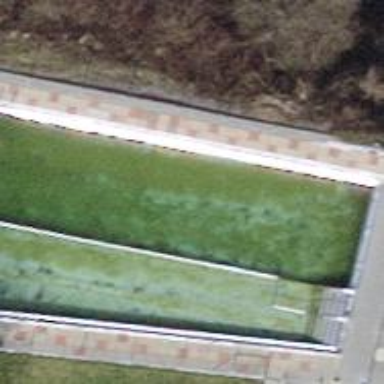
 perfect for swimming and other water activities."